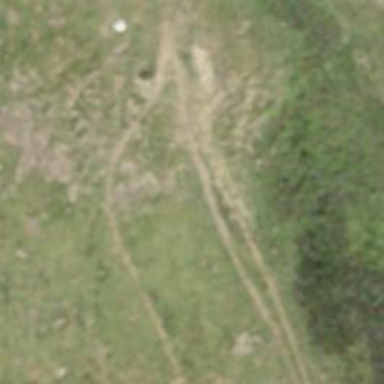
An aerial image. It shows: Path.